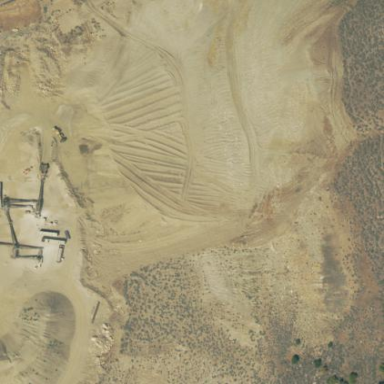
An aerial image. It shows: Quarry area.